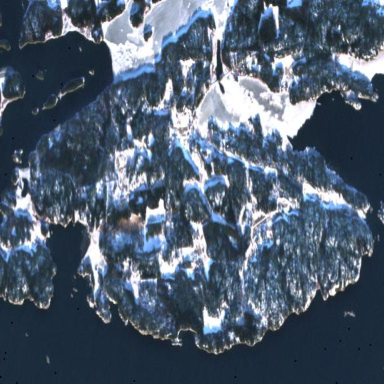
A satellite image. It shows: Island with natural coastline.